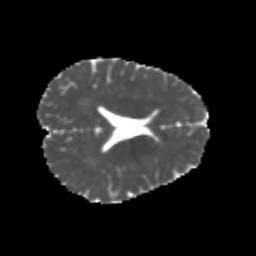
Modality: MD
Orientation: axial
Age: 23
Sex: male
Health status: healthy
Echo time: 0.074 s